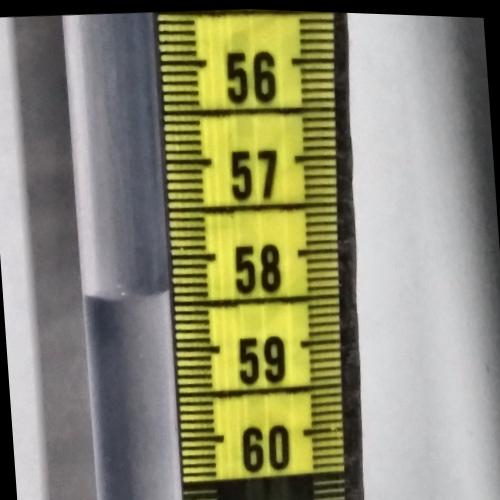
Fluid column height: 58.4 cm